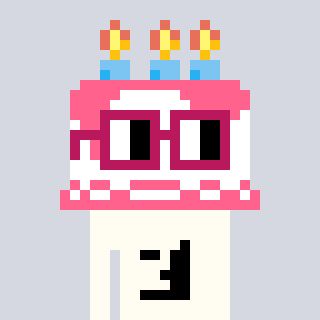
a pixel art character with square dark red glasses, a cake-shaped head and a grayscale-colored body on a cool background